Aerial crown-view tile of a tropical tree (Barro Colorado Island, Panama), acquired 20250414:
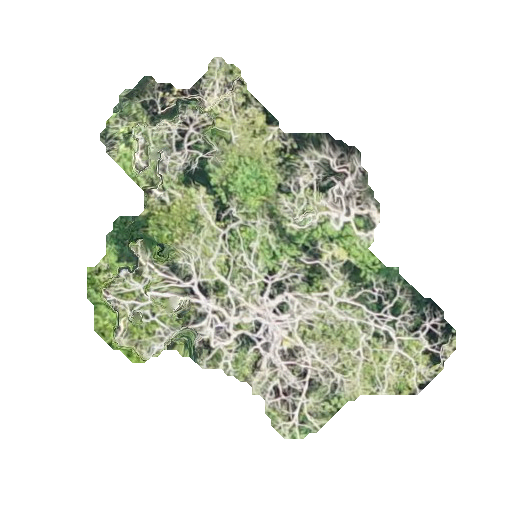
Species: Platypodium elegans
GBIF accepted scientific name: Platypodium elegans
Crown area: 120.616 m²